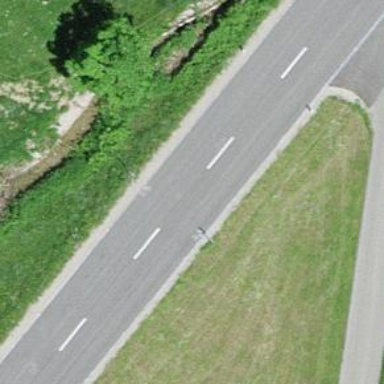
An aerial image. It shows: Asphalt road classified as tertiary.